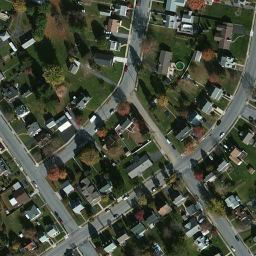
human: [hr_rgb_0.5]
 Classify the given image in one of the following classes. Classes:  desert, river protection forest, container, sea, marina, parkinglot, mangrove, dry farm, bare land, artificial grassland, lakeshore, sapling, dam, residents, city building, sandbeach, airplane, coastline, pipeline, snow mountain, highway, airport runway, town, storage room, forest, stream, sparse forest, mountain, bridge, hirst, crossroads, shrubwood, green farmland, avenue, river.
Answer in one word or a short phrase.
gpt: town